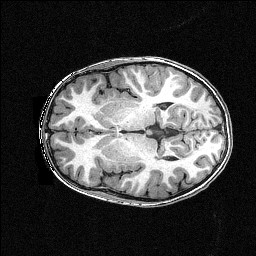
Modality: T1w
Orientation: axial
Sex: male
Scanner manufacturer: siemens
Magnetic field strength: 3 T
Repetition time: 2.3 s
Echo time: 0.00336 s